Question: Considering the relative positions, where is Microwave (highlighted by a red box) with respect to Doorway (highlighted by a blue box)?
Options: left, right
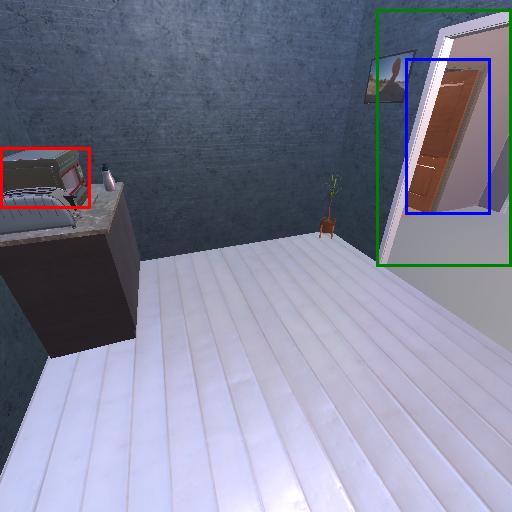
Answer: left